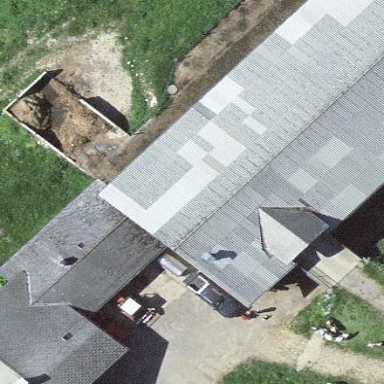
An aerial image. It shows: Farm building.